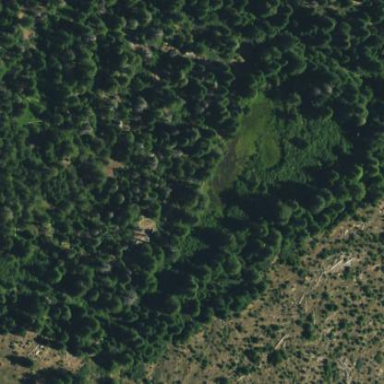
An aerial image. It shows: Wet meadow with wood vegetation.